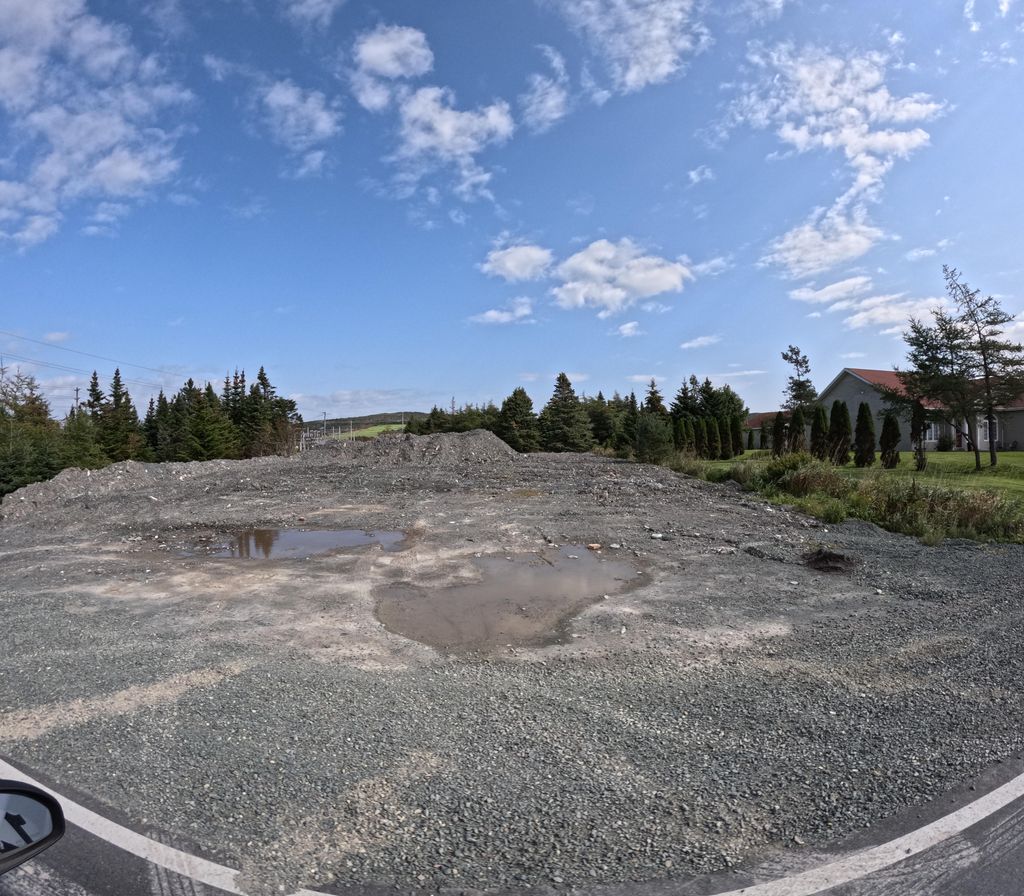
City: st_johns